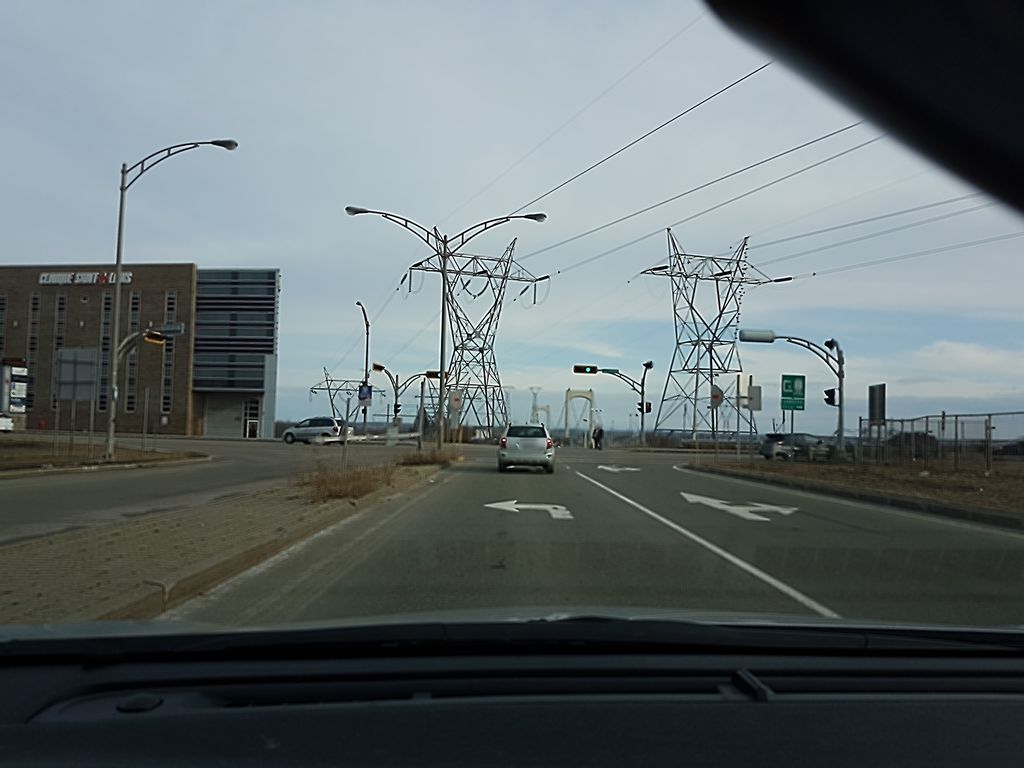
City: quebec_city